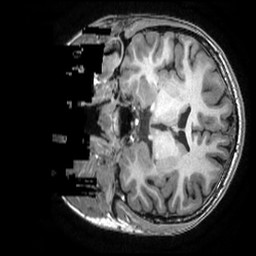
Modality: T1w
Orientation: coronal
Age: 27
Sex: female
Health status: healthy
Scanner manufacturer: ge